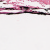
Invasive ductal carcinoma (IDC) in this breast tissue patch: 0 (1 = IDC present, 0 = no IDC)